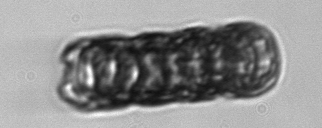
Label: Paralia_sulcata